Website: macys
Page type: customer-info-address
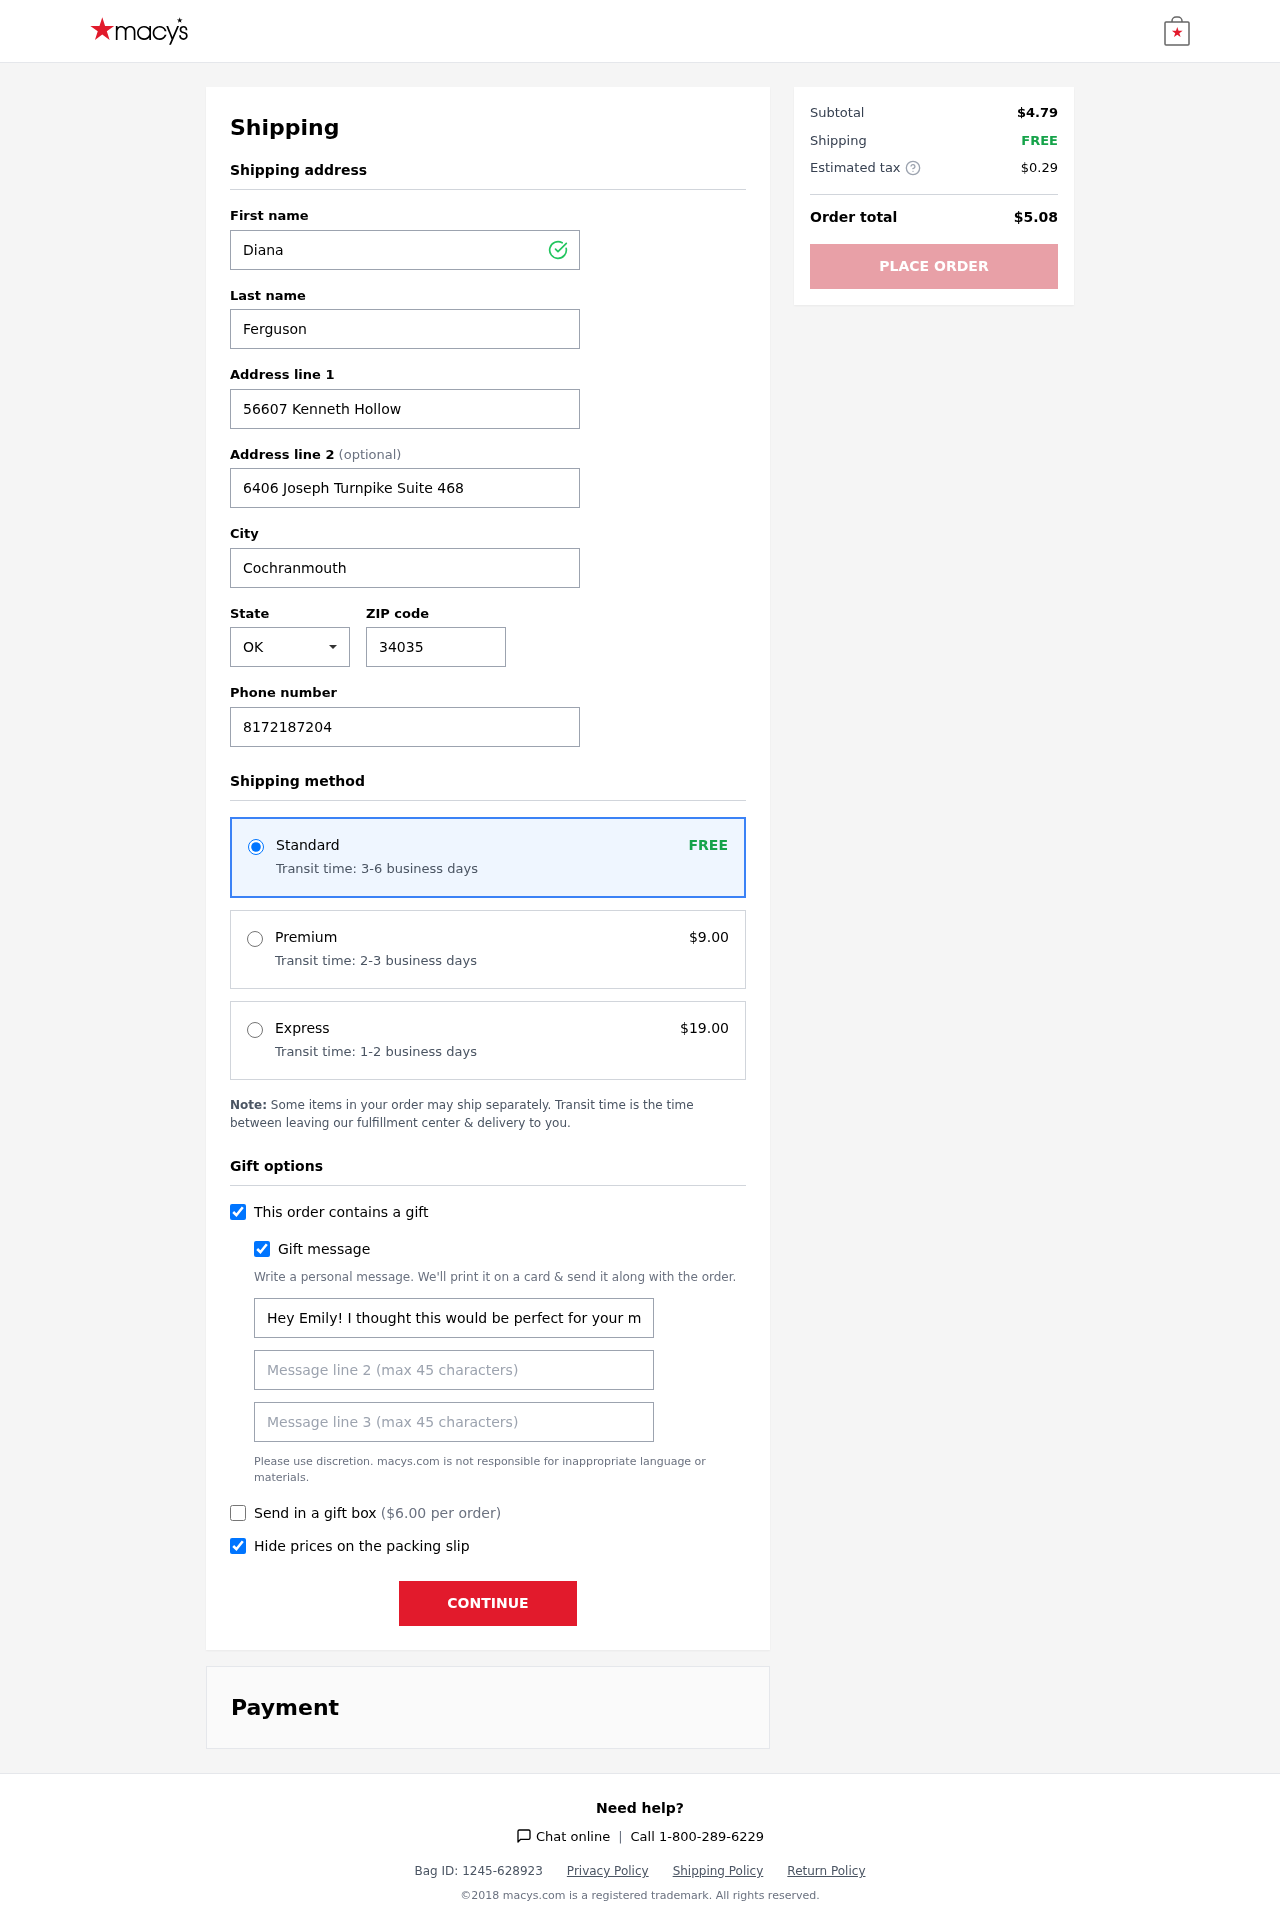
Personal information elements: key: PII_CITY
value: Cochranmouth
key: PII_FIRSTNAME
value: Diana
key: PII_GIFT_MESSAGE
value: Hey Emily! I thought this would be perfect for your morning smoothies—something smooth and delicious to brighten your day. Can’t wait to see you soon!  Diana
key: PII_LASTNAME
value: Ferguson
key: PII_PHONE
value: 8172187204
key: PII_POSTCODE
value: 34035
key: PII_STATE_ABBR
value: OK
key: PII_STREET
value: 56607 Kenneth Hollow
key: PII_STREET2
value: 6406 Joseph Turnpike Suite 468
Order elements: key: ORDER_SHIPPING_STANDARD
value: FREE
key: ORDER_SHIPPING_STANDARD_TIME
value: Transit time: 3-6 business days
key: ORDER_SHIPPING_PREMIUM
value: $9.00
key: ORDER_SHIPPING_PREMIUM_TIME
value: Transit time: 2-3 business days
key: ORDER_SHIPPING_EXPRESS
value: $19.00
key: ORDER_SHIPPING_EXPRESS_TIME
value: Transit time: 1-2 business days
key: ORDER_GIFT_BOX_FEE
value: $6.00
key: ORDER_SUBTOTAL
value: $4.79
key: ORDER_SHIPPING_COST
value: FREE
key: ORDER_TAX
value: $0.29
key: ORDER_TOTAL
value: $5.08